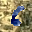
Label: 6